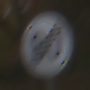
Verkehrszeichen: EndeGeschwindigkeit80
Umgebung: Outdoor, Nature
Tageszeit: Midday
Wetter: Overcast
Licht: Natural
Jahreszeit: Autumn
Kontrast: LowContrast